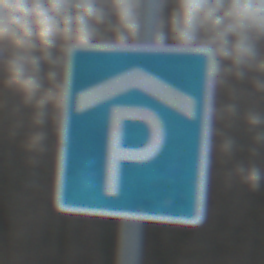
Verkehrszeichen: Parkhaus
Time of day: SunriseSunset
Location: Outdoor (RoadRail)
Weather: PartlyCloudy
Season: NotSpecified
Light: Natural